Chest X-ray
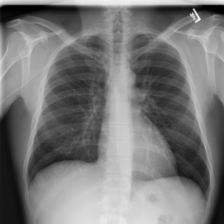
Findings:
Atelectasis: negative
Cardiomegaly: negative
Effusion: negative
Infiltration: negative
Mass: negative
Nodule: negative
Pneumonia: negative
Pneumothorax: negative
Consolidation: negative
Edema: negative
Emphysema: negative
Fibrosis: negative
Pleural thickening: negative
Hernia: negative